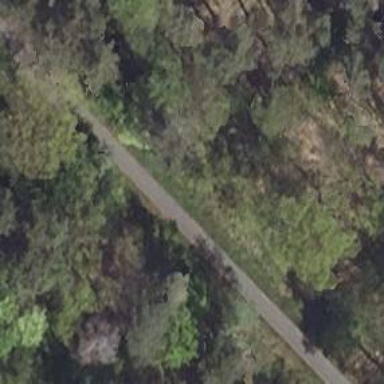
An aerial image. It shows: Asphalt path.